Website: ulta-beauty
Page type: account-selection
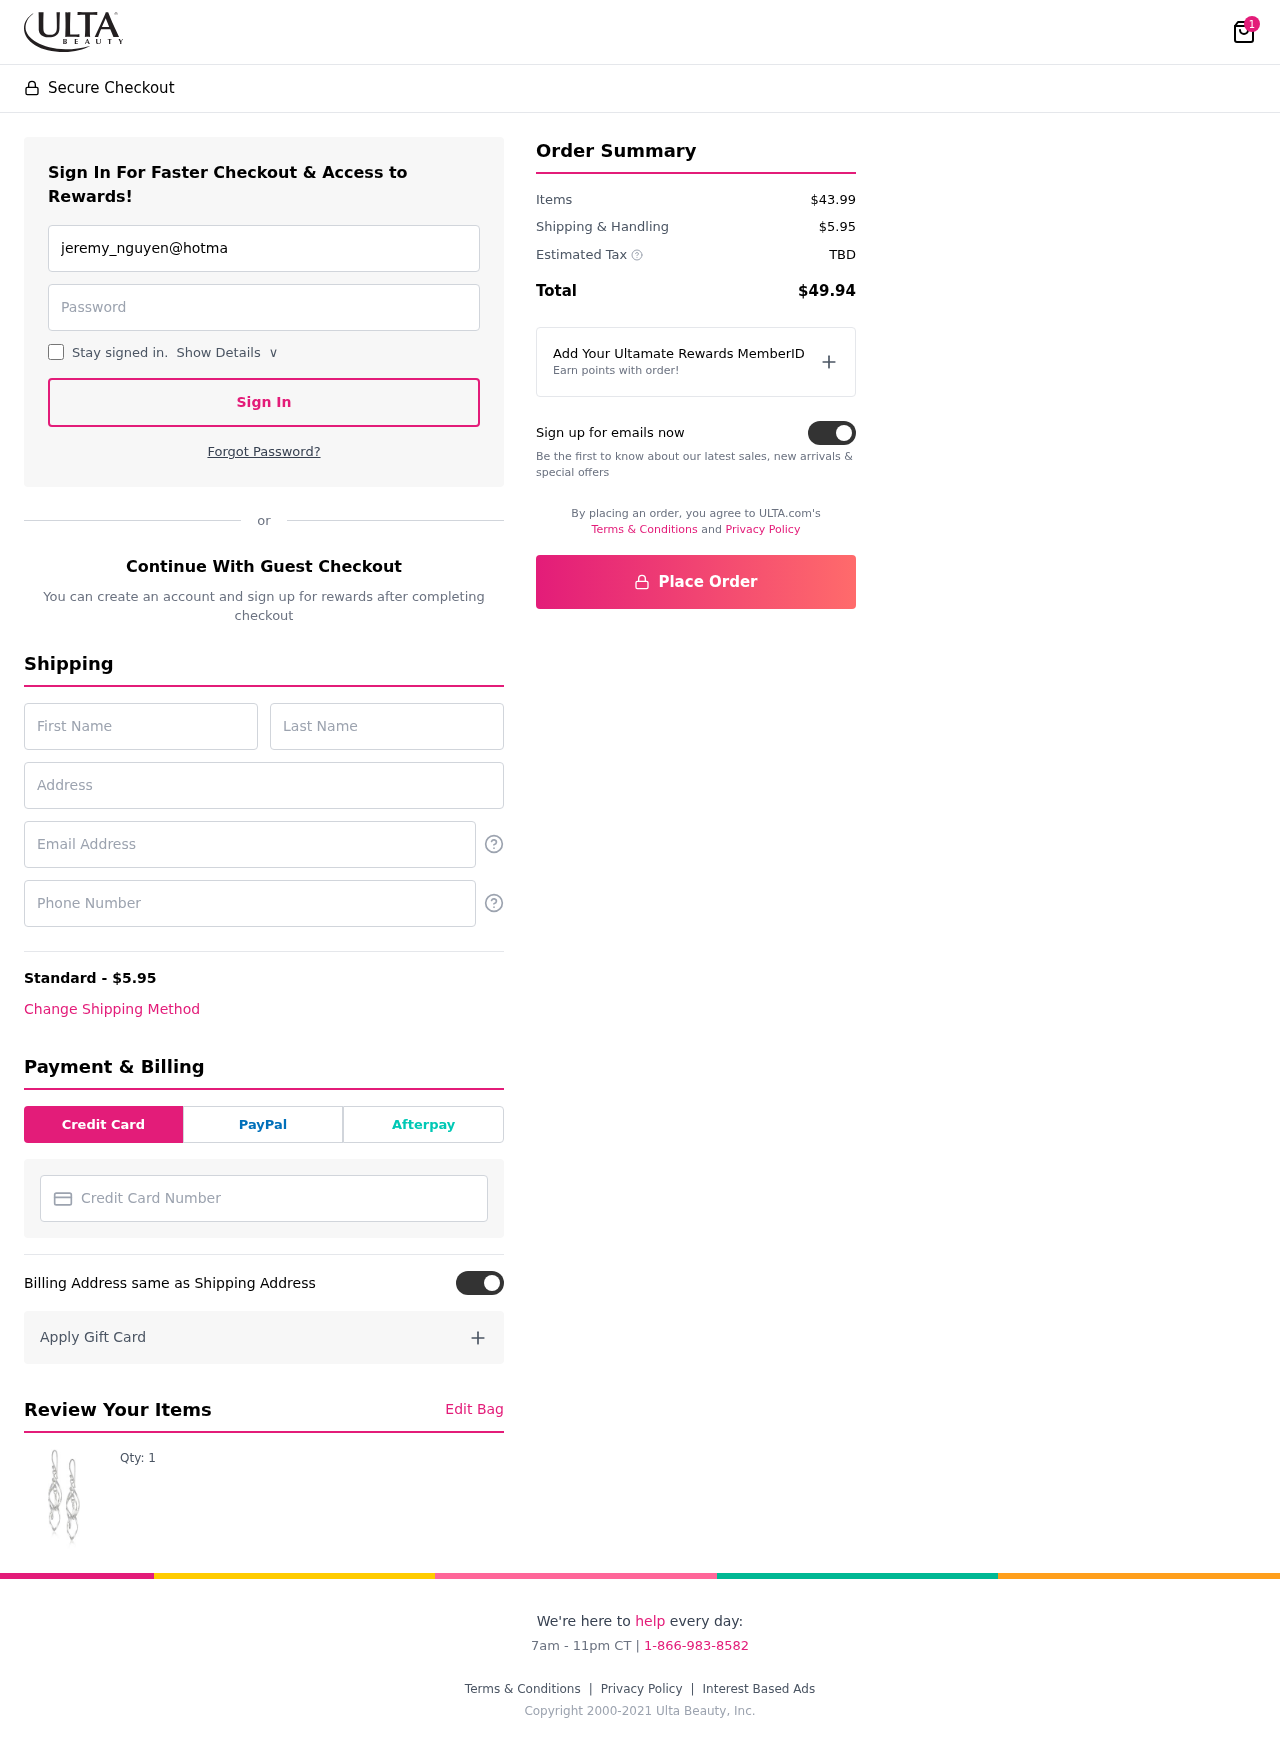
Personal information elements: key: PII_CARD_NUMBER
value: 2294 1188 6046 3919
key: PII_EMAIL
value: jeremy_nguyen@hotmail.com
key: PII_EMAIL2
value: jeremy_nguyen@hotmail.com
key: PII_FIRSTNAME
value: Jeremy
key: PII_LASTNAME
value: Nguyen
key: PII_PHONE
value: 9386897287
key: PII_STREET
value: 096 Elizabeth Coves Suite 714
Product elements: key: PRODUCT1_QUANTITY
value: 1
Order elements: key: ORDER_NUM_ITEMS
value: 1
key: ORDER_SHIPPING_COST
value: $5.95
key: ORDER_SUBTOTAL
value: $43.99
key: ORDER_TAX
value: TBD
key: ORDER_TOTAL
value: $49.94